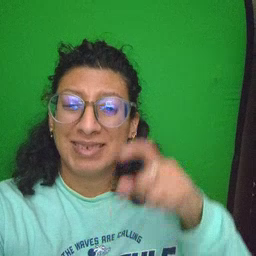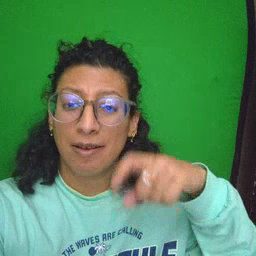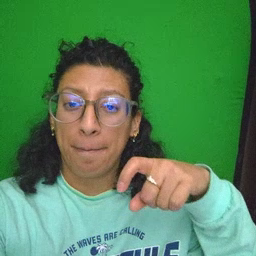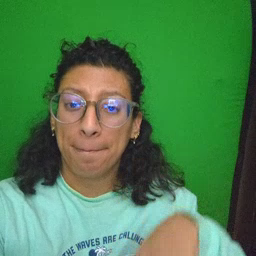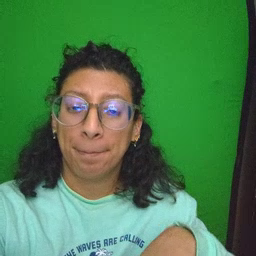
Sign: time